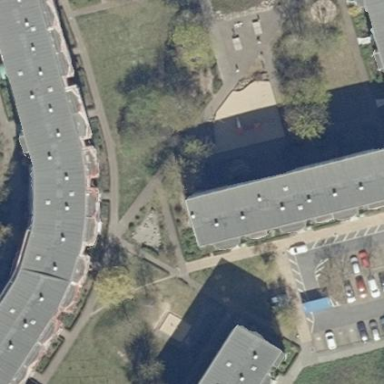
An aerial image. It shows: Apartment building with flat roof.